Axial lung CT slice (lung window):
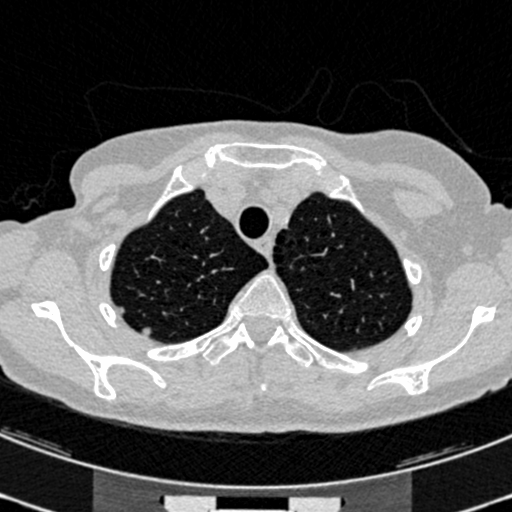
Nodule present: no